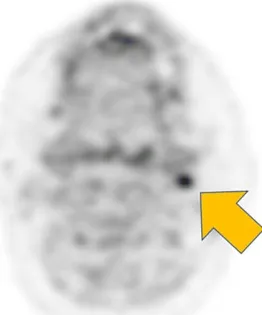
Radiological findings about four months after the start of chemotherapy. . (a, b) An 18F-fluorodeoxyglucose-position emission tomography (FDG-PET) image in the delayed phase/computed tomography, a fusion image acquired in the axial plane, and an FDG-PET image in the delayed phase acquired in the axial plane show reductions in size and FDG accumulation (standardized uptake value max of 3.8 in the early phase, and 5.2 in the delayed phase) compared with the initial examination at a cervical lymph node (arrow).
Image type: radiology (pet)